Interaction volume radius: 10 \u00c5
Interaction volume height: 15 \u00c5
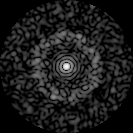
Disorder parameter: 0.826